Стальной шарик объемом $1~ см^3$ падает с постоянной скоростью $v= 1 ~см/с$ в закрытом сосуде, заполненном медом (см. рис).
Каков импульс меда, если его плотность $2~ г/см^3$?
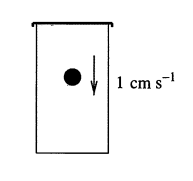
Ответ: $$ -v \rho_{м} V_{ш}=-2~г\cdot см~с $$
Темы:
T, Механика, ЗСИ, 200 задач, Центр масс